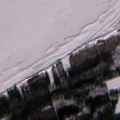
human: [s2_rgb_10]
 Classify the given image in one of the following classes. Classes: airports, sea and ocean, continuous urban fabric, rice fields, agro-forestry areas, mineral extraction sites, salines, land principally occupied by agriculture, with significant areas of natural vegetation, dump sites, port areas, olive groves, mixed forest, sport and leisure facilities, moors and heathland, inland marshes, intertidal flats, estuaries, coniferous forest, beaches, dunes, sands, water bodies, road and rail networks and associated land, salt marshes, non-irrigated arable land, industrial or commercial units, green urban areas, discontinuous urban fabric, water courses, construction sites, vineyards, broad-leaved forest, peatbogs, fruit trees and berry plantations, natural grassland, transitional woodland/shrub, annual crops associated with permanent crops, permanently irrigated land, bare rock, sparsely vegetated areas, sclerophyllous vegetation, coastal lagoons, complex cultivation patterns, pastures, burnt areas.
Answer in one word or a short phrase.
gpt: non-irrigated arable land, coniferous forest, mixed forest, transitional woodland/shrub, sea and ocean